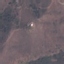
Land use / land cover: HerbaceousVegetation